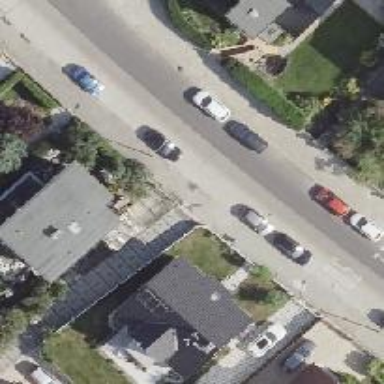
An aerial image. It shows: Residential road with sidewalks on both sides. The road surface is asphalt.